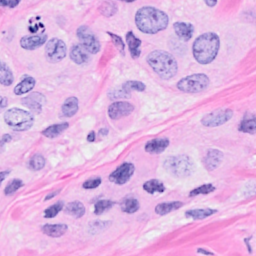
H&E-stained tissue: Breast